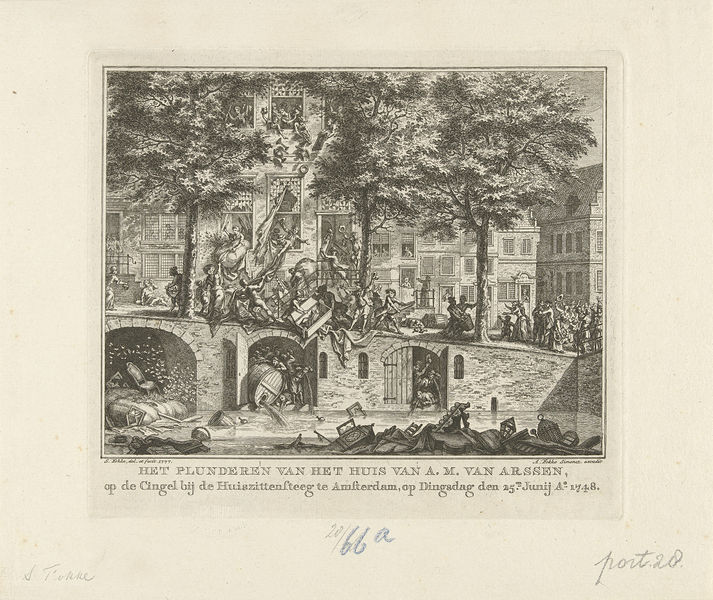
Titel: Plundering van het huis van A.M. van Arssen te Amsterdam
Künstler: Simon Fokke
Standort: Amsterdam
Institution: Rijksmuseum
Schlagwörter: celebration, crowd, fight, men, people, white, window, black, grey, wall, print, wine, stone, tree, building, house, water, trees, river, drawing, black and white, etching, illustration, monochrome, battle, french, falling, accident, disaster, door, bridge, town, city, parade, leaves, historical, buildings, engraving, pencil, war, fire, leaf, dutch, page, text, black-white, throw, chaos, date, year, barrel, barrels, pour, pouring, rebellion, furniture, mess, riot, bulding, barrell, event, amsterdam, tunnel, nordic, signed, stencil, penicl, rebel, book page, cask, anarchy, bridge#, plunder, casks, 1748, destory, wess, june 1748, butch